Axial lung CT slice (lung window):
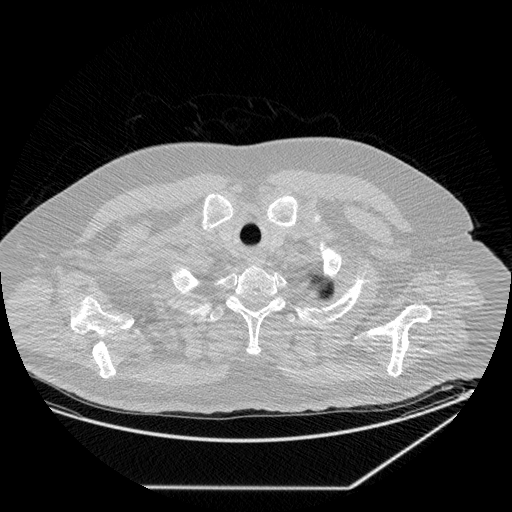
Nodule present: no